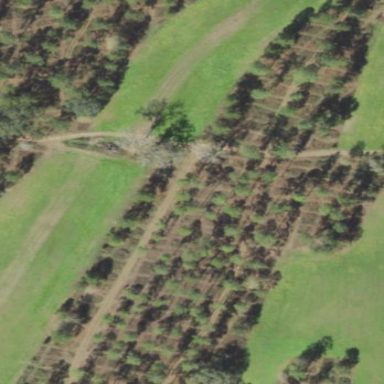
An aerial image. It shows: Orchard.